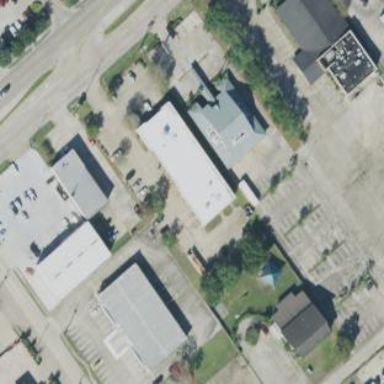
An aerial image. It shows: Commercial building.